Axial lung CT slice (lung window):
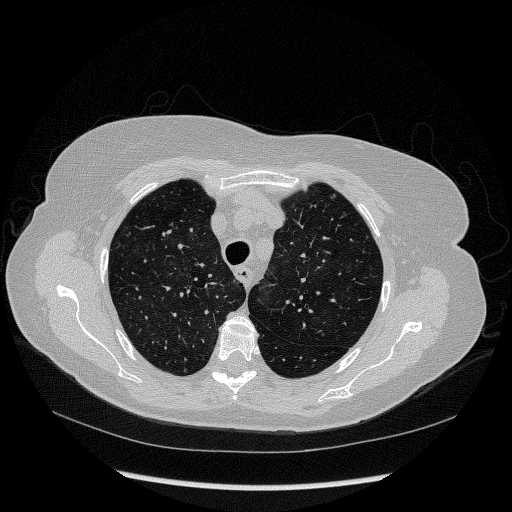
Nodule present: no